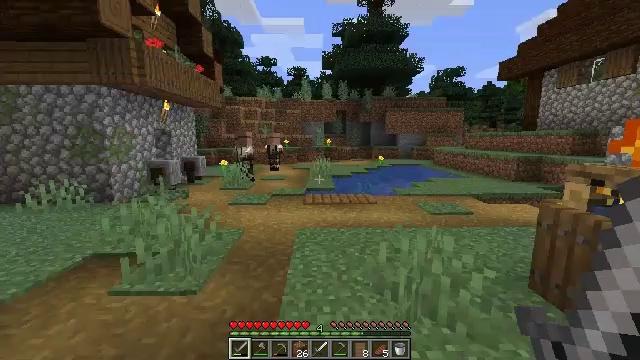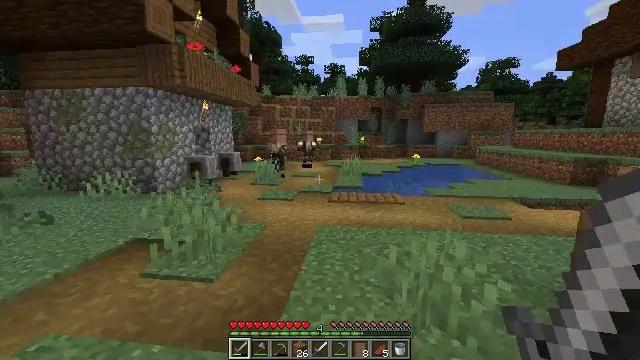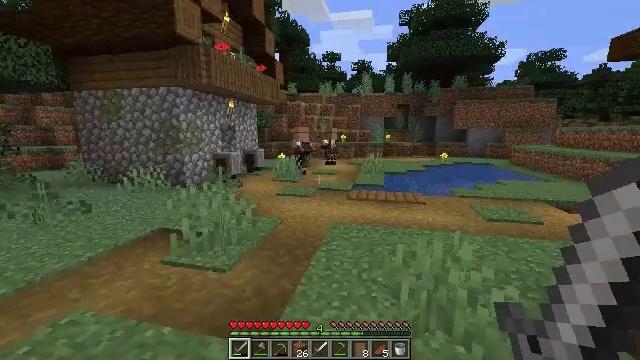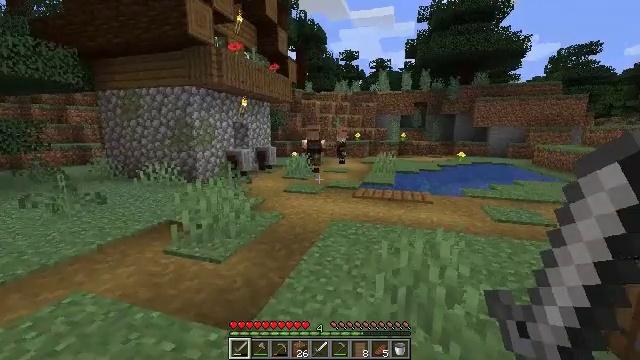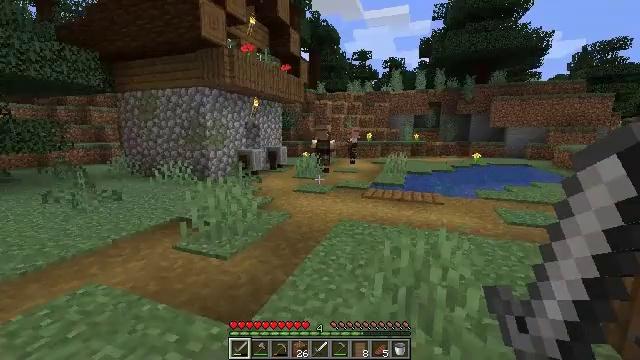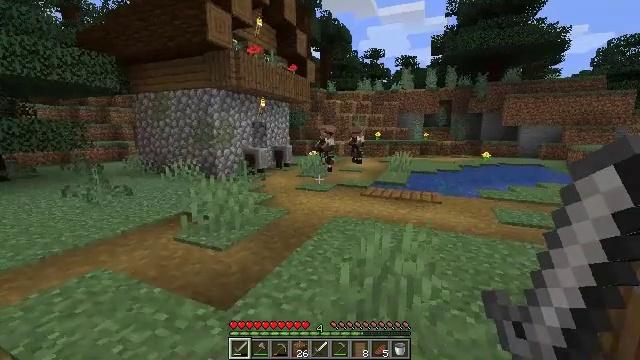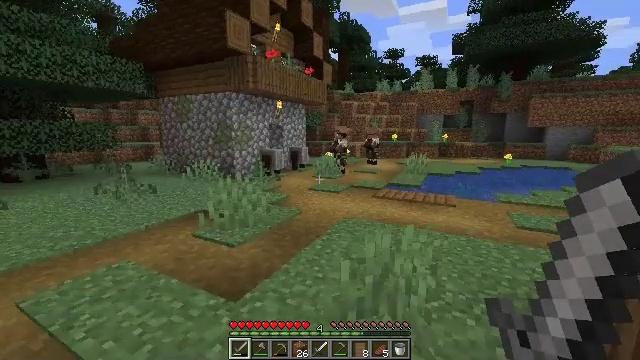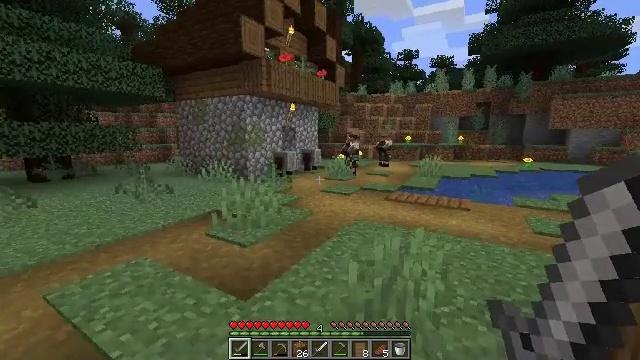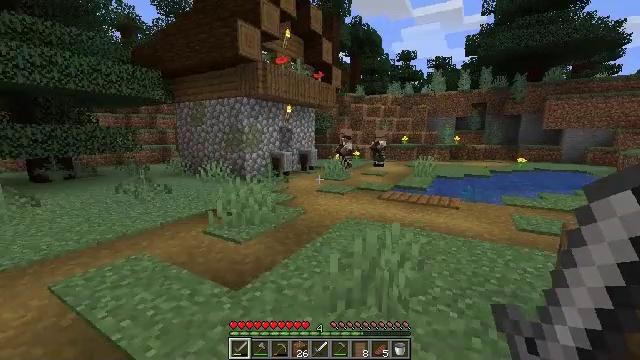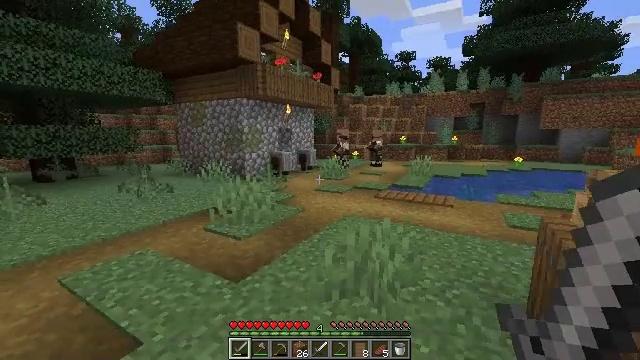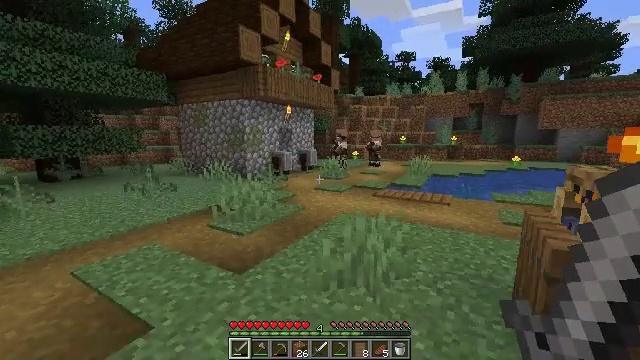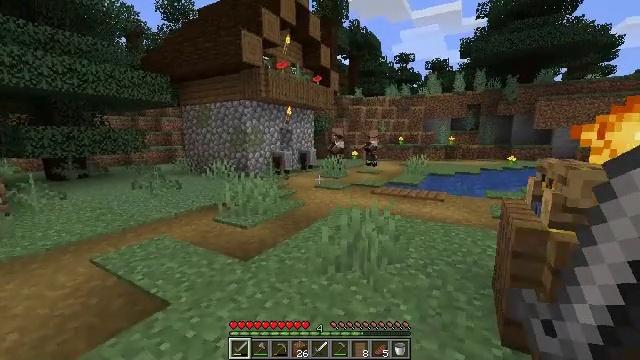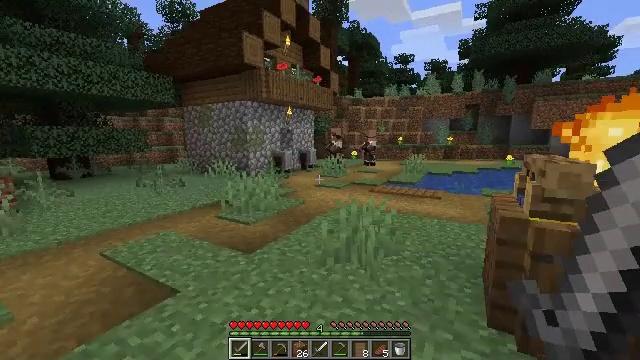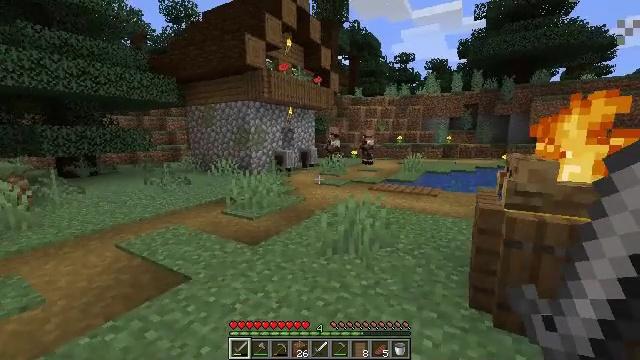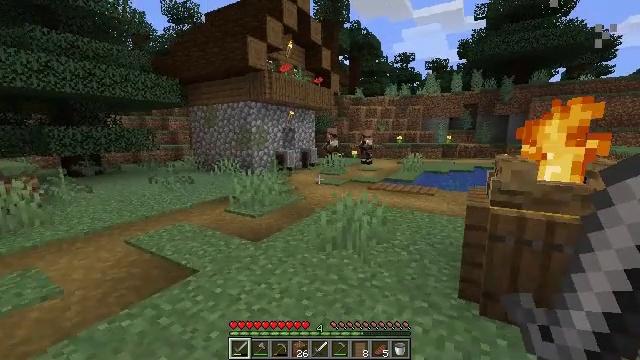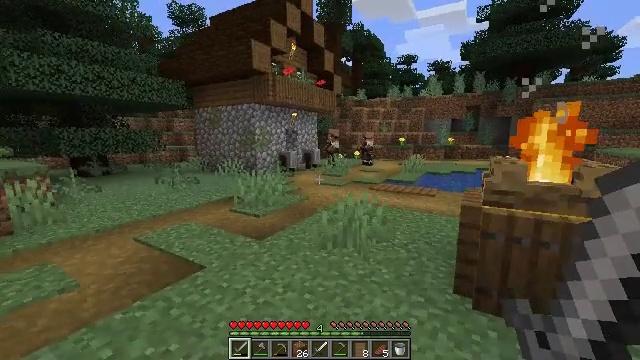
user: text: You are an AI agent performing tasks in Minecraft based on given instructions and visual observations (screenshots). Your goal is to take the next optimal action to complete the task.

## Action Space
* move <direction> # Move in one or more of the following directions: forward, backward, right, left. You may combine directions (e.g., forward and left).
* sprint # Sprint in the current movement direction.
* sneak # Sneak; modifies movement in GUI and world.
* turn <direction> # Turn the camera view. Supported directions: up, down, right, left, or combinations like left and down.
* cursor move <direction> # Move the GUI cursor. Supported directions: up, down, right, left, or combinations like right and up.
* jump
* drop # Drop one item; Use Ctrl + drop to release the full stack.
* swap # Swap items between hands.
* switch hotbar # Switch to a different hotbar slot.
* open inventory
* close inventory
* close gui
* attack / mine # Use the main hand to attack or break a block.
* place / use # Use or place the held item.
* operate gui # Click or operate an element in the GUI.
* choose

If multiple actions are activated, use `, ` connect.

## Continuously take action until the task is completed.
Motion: motion action
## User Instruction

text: Attack the spruce door to gather it.
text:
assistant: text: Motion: move right, turn left
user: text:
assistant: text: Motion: move right, turn left
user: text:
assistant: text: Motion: move right, turn left
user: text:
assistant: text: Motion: move back and move right, turn left
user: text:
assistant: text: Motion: move back and move right, turn left
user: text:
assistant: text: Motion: move back and move right, turn left
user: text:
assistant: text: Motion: move back and move right, turn left
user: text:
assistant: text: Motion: move back
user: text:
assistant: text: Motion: move back
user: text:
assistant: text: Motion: move back
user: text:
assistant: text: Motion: move back
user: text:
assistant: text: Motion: move back
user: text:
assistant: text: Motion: move back
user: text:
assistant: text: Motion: move back
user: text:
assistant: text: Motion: move back
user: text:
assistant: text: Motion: move back
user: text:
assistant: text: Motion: move back
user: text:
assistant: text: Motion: turn left
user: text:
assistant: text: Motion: no_op
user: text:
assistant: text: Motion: no_op
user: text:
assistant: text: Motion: no_op
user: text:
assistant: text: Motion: no_op
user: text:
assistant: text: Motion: move right, turn left and up
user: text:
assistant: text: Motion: move right, turn left and up
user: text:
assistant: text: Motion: move right, turn left
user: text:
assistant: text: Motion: move forward and move right
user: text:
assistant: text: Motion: move forward and move right
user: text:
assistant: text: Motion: move forward and move right
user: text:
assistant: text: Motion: move forward and move right
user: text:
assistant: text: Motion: move forward and move right